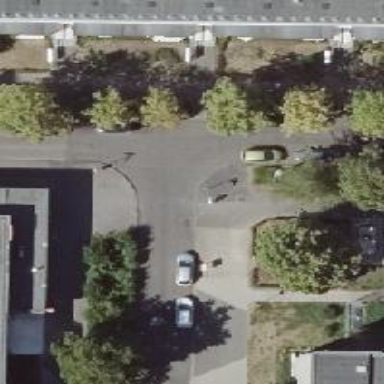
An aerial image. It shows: Unmarked crossing on the road.